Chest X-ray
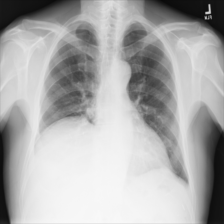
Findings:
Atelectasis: positive
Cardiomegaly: negative
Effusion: negative
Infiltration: negative
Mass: negative
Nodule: negative
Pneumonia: negative
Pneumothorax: negative
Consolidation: negative
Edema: negative
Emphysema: negative
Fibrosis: negative
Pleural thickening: negative
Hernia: negative